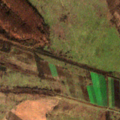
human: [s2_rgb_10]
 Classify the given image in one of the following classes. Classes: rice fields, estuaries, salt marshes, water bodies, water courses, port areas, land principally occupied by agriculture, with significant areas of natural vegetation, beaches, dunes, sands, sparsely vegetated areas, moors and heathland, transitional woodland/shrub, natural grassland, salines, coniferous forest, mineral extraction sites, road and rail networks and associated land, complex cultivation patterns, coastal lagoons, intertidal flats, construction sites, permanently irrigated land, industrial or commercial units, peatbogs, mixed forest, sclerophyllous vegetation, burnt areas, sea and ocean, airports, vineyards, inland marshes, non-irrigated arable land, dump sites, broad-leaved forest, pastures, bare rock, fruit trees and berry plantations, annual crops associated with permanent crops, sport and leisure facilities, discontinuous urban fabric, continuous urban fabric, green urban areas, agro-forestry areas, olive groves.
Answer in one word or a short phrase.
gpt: non-irrigated arable land, pastures, broad-leaved forest, transitional woodland/shrub